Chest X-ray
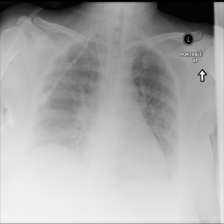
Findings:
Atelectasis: negative
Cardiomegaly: negative
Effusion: negative
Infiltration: negative
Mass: negative
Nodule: negative
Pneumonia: negative
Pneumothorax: negative
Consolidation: negative
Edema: negative
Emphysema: negative
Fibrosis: negative
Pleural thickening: negative
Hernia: negative